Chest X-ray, AP view. Patient: 46 years old, sex F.
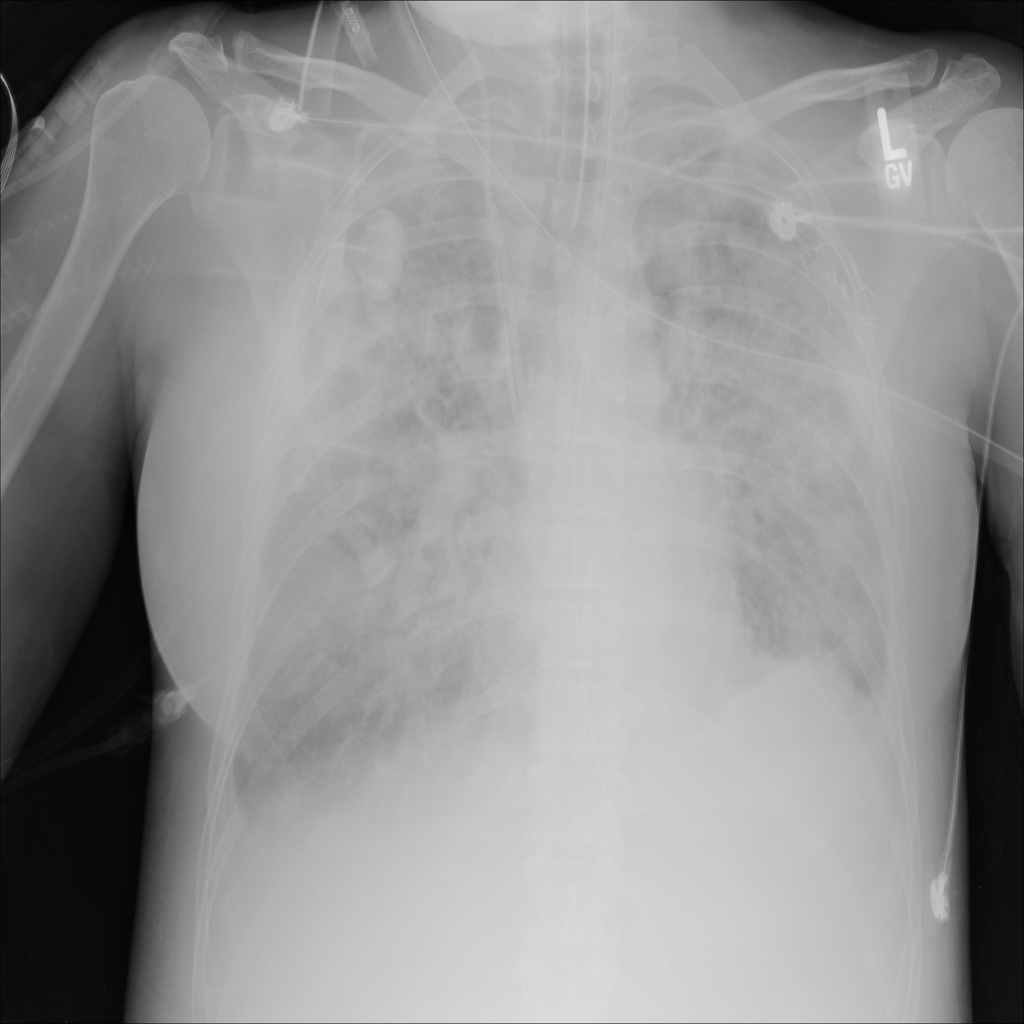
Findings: Nodule